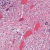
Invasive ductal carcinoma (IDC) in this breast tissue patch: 1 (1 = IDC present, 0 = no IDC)